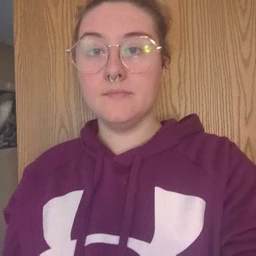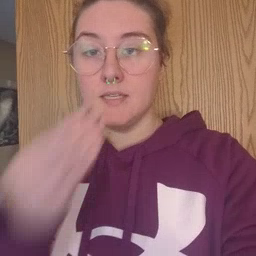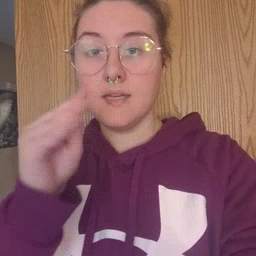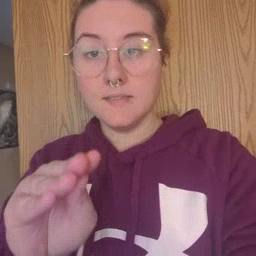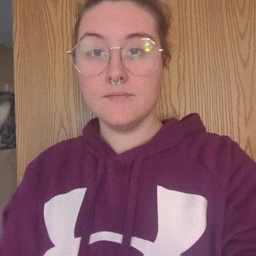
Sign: kiss